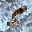
Label: 5